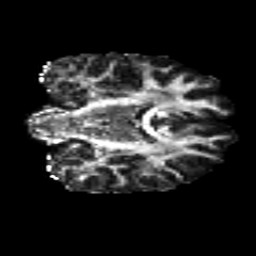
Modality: FA
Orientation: coronal
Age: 19
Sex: female
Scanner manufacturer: siemens
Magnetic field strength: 3 T
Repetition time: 8.8 s
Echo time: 0.085 s